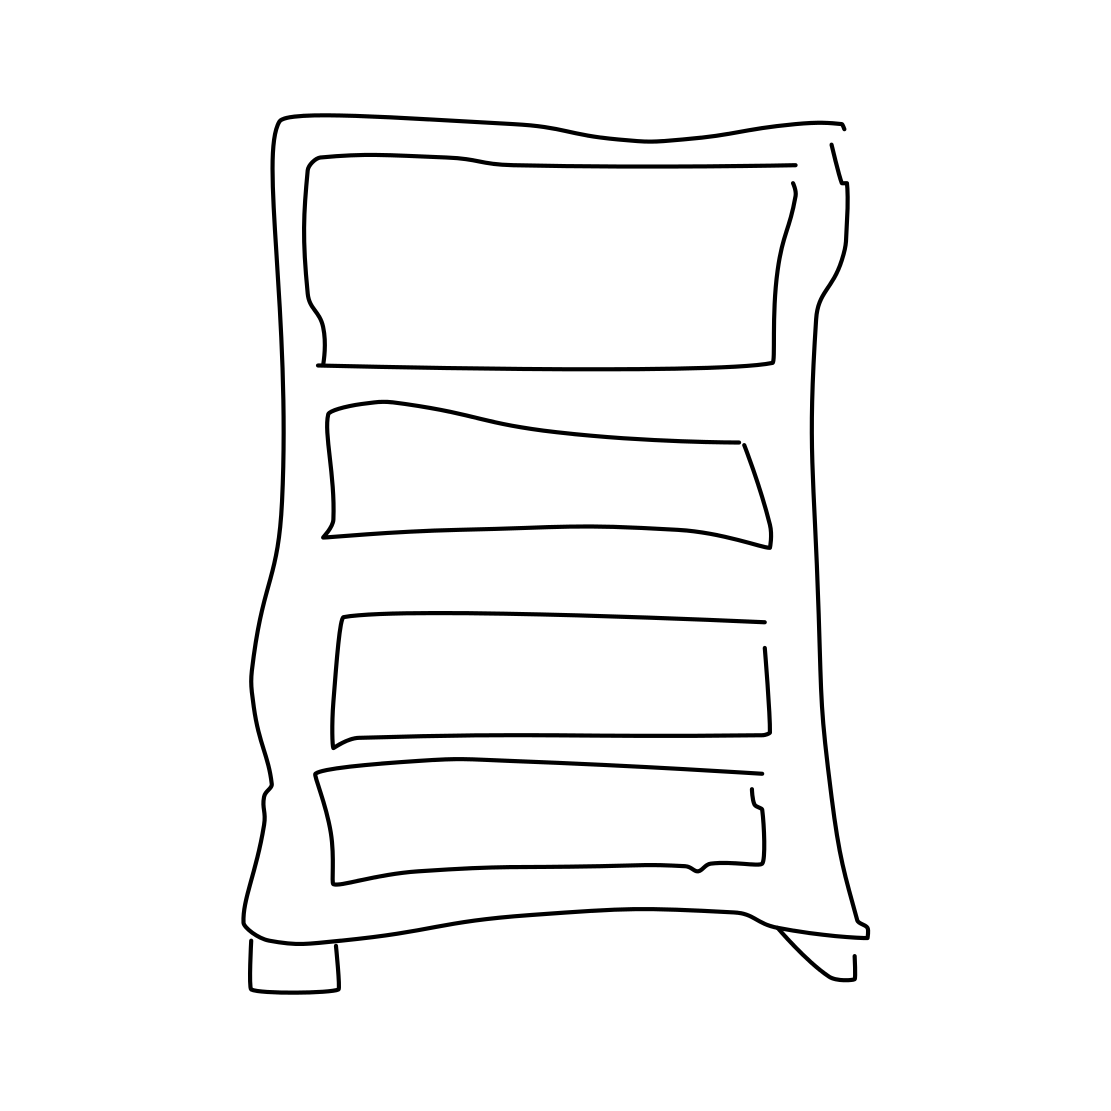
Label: bookshelf